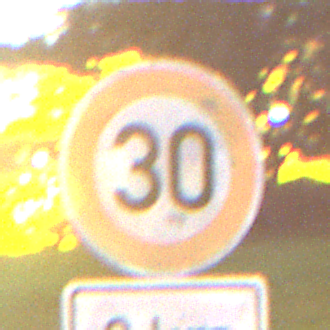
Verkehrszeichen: Geschwindigkeit30
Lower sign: Entfernungsangaben2
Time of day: Night
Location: Outdoor (Suburban)
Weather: Clear
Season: NotSpecified
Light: Artificial